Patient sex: F
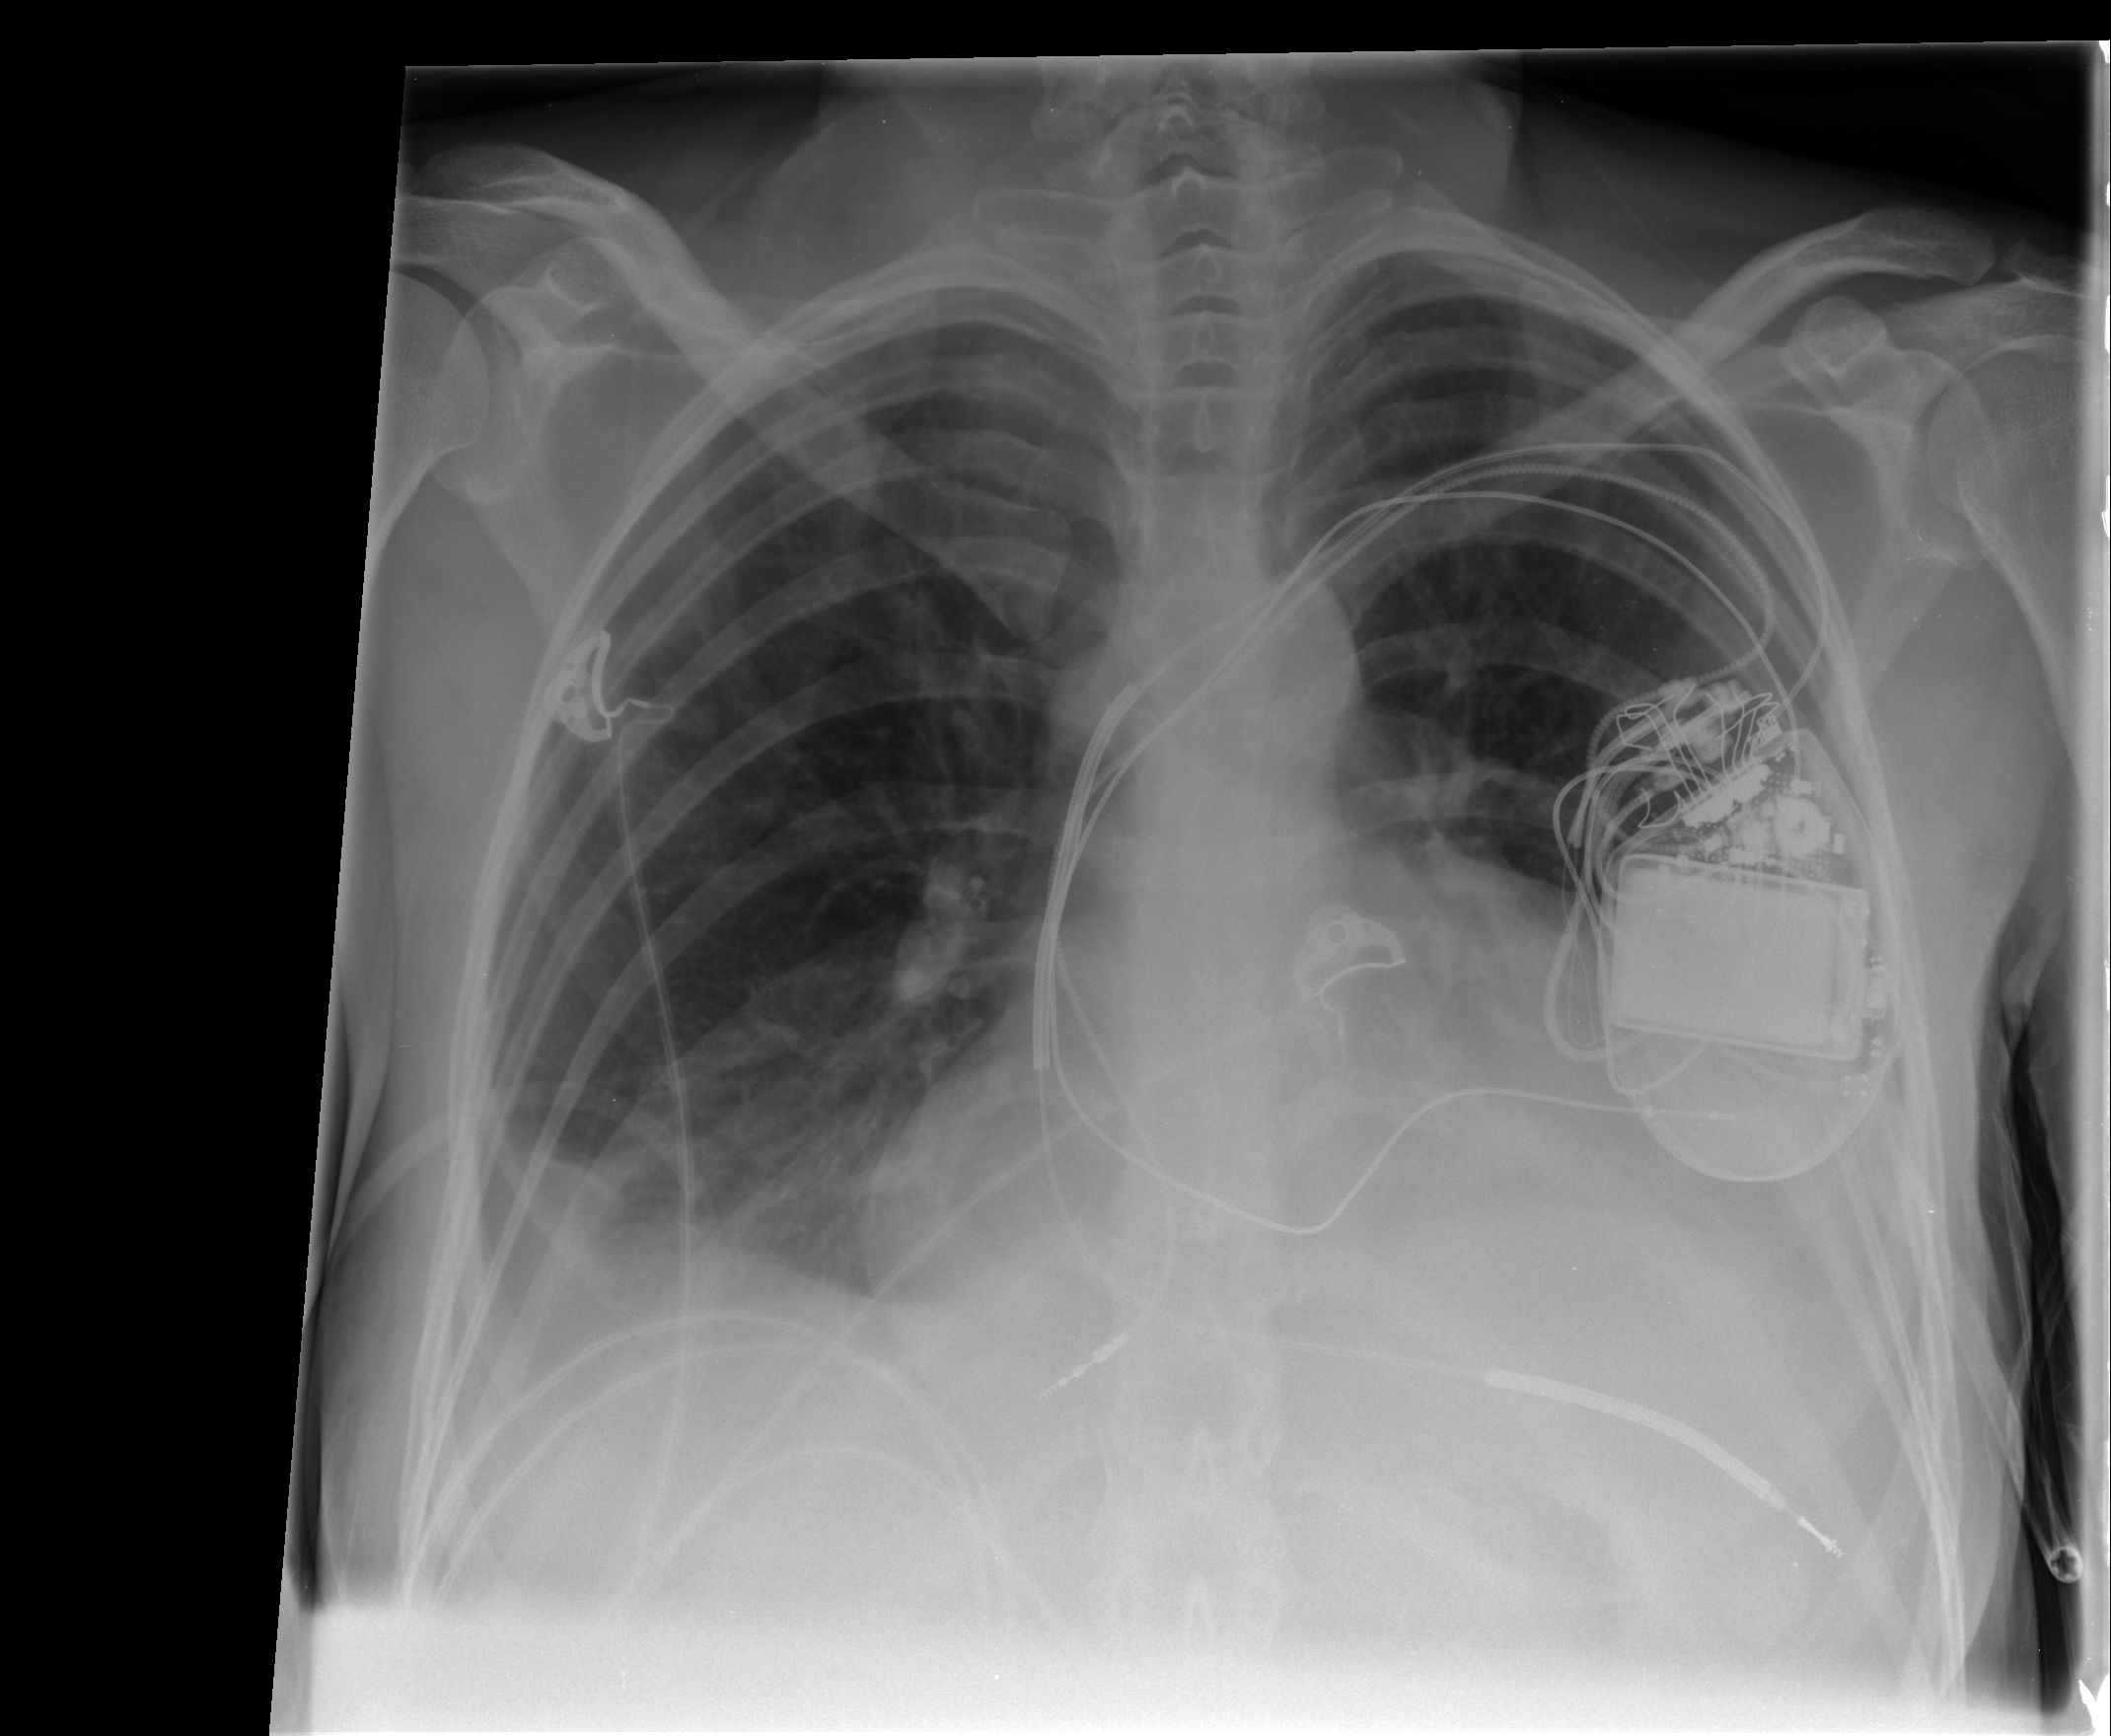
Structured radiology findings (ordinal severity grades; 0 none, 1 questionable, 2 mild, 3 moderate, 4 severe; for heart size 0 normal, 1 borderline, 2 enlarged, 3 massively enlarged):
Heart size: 3
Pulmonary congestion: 0
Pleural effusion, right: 1
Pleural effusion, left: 1
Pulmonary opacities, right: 0
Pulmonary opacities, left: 0
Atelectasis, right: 2
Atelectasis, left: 0